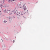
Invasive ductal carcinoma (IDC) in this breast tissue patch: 1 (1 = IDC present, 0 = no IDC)